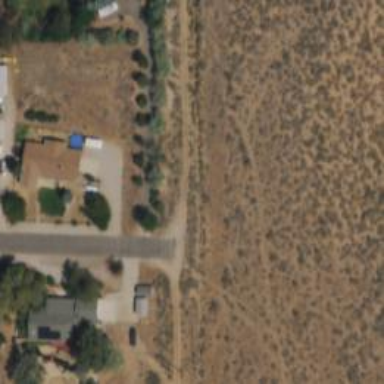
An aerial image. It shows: Driveway leading to service road.